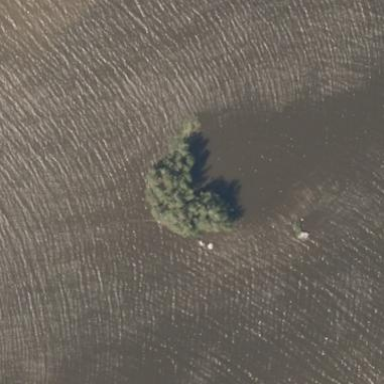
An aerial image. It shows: Islet.